Question: I have a wpf application with all viewModel inheriting from a class NotifyPropertyChangeClass implementing INotifyPropertyChanged (see below).
I want to throttle the notifications sent to the view for avoiding lagging due to too much notification sent.
What I achieve so far is to delay for each property using the method Sample of reactive extention.
The problem is that the Gui is refreshed late by the throttlingPeriod. It would feel more responsive to have a first event raised at the starting of the period like this :

The code of NotifyPropertyChangeClass :
'''
using System;
using System.ComponentModel;
using System.Reactive.Linq;
namespace MyNameSpace
{
public class NotifyPropertyChangeClass : INotifyPropertyChanged
{
public NotifyPropertyChangeClass(int throttlingPeriod)
{
var obs = Observable.FromEventPattern<PropertyChangedEventHandler, PropertyChangedEventArgs>(
h => this.privatePropertyChanged += h, h => this.privatePropertyChanged -= h);
var groupedByName = obs.Select(o => o.EventArgs.PropertyName).GroupBy(x => x).SelectMany(o => o.Sample(TimeSpan.FromMilliseconds(throttlingPeriod)));
groupedByName.Subscribe(o =>
{
PropertyChangedEventHandler handler = PropertyChanged;
if (handler != null)
handler(this, new PropertyChangedEventArgs(o));
});
}
public event PropertyChangedEventHandler PropertyChanged;
private event PropertyChangedEventHandler privatePropertyChanged;
protected virtual void OnPropertyChanged(string propertyName)
{
PropertyChangedEventHandler handler = privatePropertyChanged;
if (handler != null)
handler(this, new PropertyChangedEventArgs(propertyName));
}
}
}
'''
How can I achieve what I want?
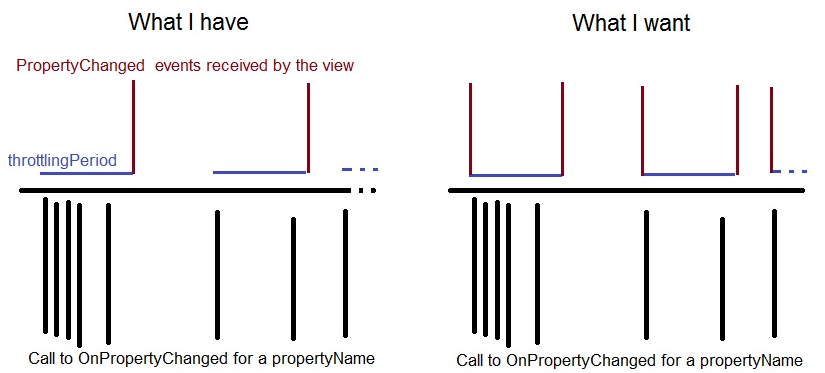
Answer: I haven't tried, but you may try this:
'''
using System;
using System.ComponentModel;
using System.Reactive.Linq;
namespace MyNameSpace
{
public class NotifyPropertyChangeClass : INotifyPropertyChanged
{
private bool _isThrottling = false;
public NotifyPropertyChangeClass(int throttlingPeriod)
{
var obs = Observable.FromEventPattern<PropertyChangedEventHandler, PropertyChangedEventArgs>(
h => this.privatePropertyChanged += h, h => this.privatePropertyChanged -= h);
var groupedByName = obs.Select(o => o.EventArgs.PropertyName).GroupBy(x => x).SelectMany(o => o.Sample(TimeSpan.FromMilliseconds(throttlingPeriod)));
groupedByName.Subscribe(o =>
{
PropertyChangedEventHandler handler = PropertyChanged;
if (handler != null)
handler(this, new PropertyChangedEventArgs(o));
_isThrottling = false;
});
}
public event PropertyChangedEventHandler PropertyChanged;
private event PropertyChangedEventHandler privatePropertyChanged;
protected virtual void OnPropertyChanged(string propertyName)
{
// Will fire the first time, the event is raised
if (!_isThrottling)
{
PropertyChangedEventHandler handler = PropertyChanged;
if (handler != null)
handler(this, new PropertyChangedEventArgs(o));
}
// Setting to true here will suppress raising the public event
// for every subsequent call, until the event is raised
// by the observable pattern and the flag is set to false again.
_isThrottling = true;
// Will always be raised
PropertyChangedEventHandler handler = privatePropertyChanged;
if (handler != null)
handler(this, new PropertyChangedEventArgs(propertyName));
}
}
}
'''